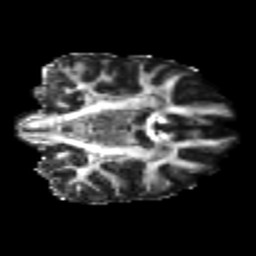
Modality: FA
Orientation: coronal
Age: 21
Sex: female
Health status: healthy
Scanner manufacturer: philips
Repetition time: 7.384 s
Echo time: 0.08599 s